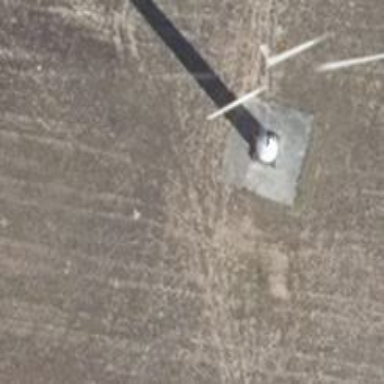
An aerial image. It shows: Wind generator is in the picture.